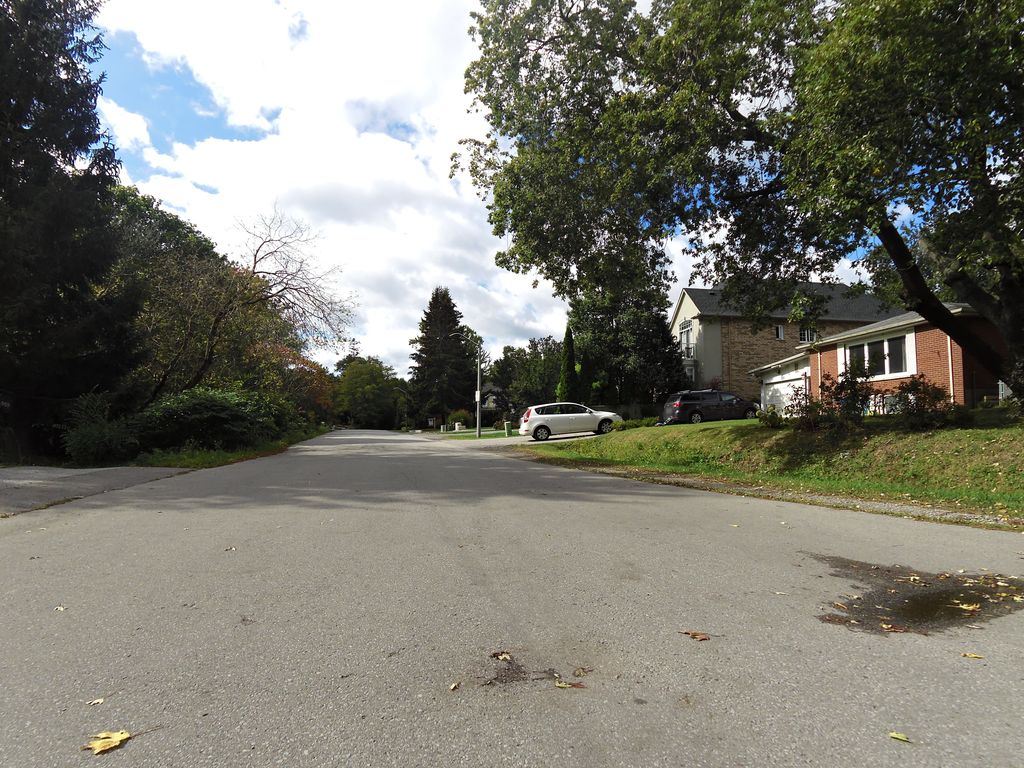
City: toronto